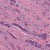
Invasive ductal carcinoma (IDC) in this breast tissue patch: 1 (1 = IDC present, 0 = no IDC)